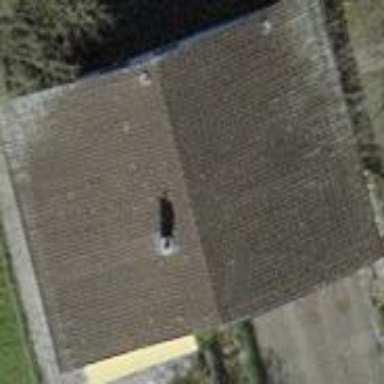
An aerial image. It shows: Building with tile roof.